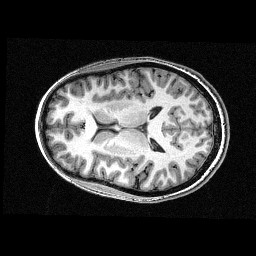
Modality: T1w
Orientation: axial
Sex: female
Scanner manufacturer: siemens
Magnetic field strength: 3 T
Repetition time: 2.3 s
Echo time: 0.00336 s